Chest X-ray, AP view. Patient: 57 years old, sex F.
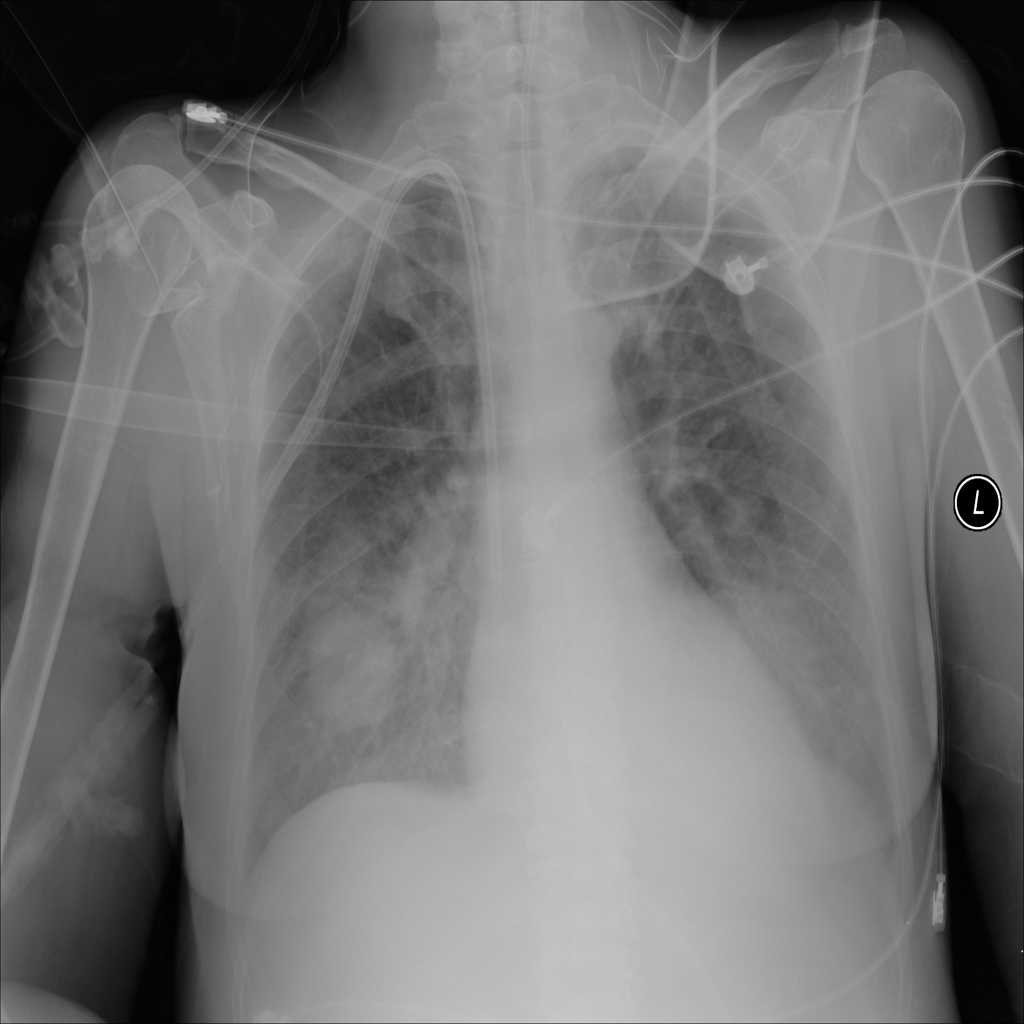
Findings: Effusion, Nodule